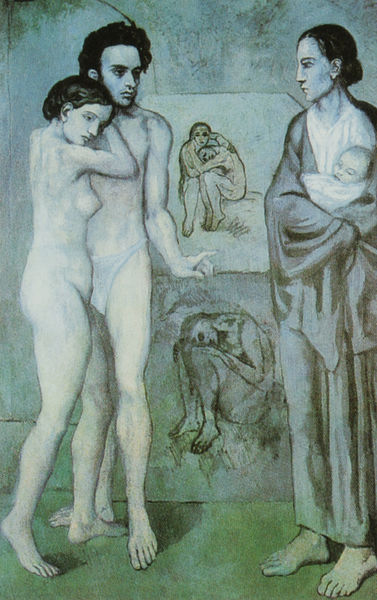
Titel: Das Leben
Künstler: Pablo Picasso
Standort: Cleveland (OH)
Institution: Cleveland Museum of Art
Schlagwörter: akt, blau, gemälde, lendenschurz, mann, nackt, schatten, schlaf, akte, frauen, grün, menschen, mädchen, brust, busen, frau, grau, kleid, profil, skizze, weiss, zeichnung, tuch, bart, hemd, arm, falten, kleidung, bild, öl, haare, mantel, stoff, decke, kind, mutter, paar, locken, beine, bein, hintern, bilder, papier, kauern, baby, überwurf, faltenwurf, junge, scham, barfuss, leben, picasso, skizzen, armut, adam und eva, säugling, zeichnungen, fra, blaue periode, blaue phase, pablo picasso, picassp